Question: As we know that DataAdapter opens and closes a Connection if it is not already open. But with my code it opens but not close..I am using MySql.Data.MySqlClient.MySqlDataAdapter, not sure what I am doing wrong. below is my code
'''
Public Function GetDT(ByVal SqlQuery As String, ByVal ConString As String) As DataTable
Dim da As New MySql.Data.MySqlClient.MySqlDataAdapter(SqlQuery, ConString)
Dim ds As New DataSet
da.Fill(ds)
GetDT = ds.Tables(0)
da.Dispose()
ds.Dispose()
da = Nothing
ds = Nothing
End Function
'''
I am using this connection string:'"server=localhost;port=3306;user=someuser;pwd=somepassword;database=mydatabasename;Allow Zero Datetime=True;"'
while debugging the code I found as soon as DataAdapter.fill executes its start a connection thread, but no where connection is getting close as thread remains in SLEEP state . Please check the below image.

Can any one please help me on this ?
Thanks
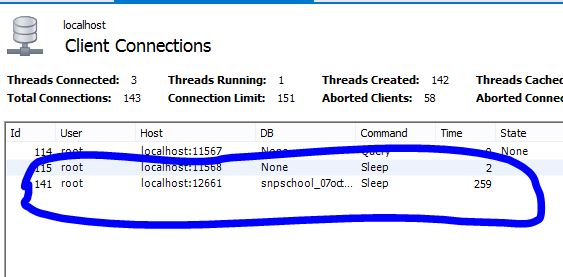
Answer: Its normal behavior because ADO.NET uses Connection Pooling with SQL Server by default. From MSDN:
<URL>
> Connecting to a database server typically consists of several
time-consuming steps. A physical channel such as a socket or a named
pipe must be established, the initial handshake with the server must
occur, the connection string information must be parsed, the
connection must be authenticated by the server, checks must be run for
enlisting in the current transaction, and so on. In practice, most applications use only one or a few different
configurations for connections. This means that during application
execution, many identical connections will be repeatedly opened and
closed. To minimize the cost of opening connections, ADO.NET uses an
optimization technique called connection pooling. Connection pooling reduces the number of times that new connections
must be opened. The pooler maintains ownership of the physical
connection. It manages connections by keeping alive a set of active
connections for each given connection configuration. Whenever a user
calls Open on a connection, the pooler looks for an available
connection in the pool. If a pooled connection is available, it
returns it to the caller instead of opening a new connection. . Once the
connection is returned to the pool, it is ready to be reused on the
next Open call.....The connection pooler removes a connection from the pool after it has
been idle for approximately 4-8 minutes,...
The effect of "using" or "dispose" in the DataAdapter is the same. "using" ensures that dispose is executed, even if an exception happends. Is the same as using a try / finally statment and put the "dispose" on the finally section.